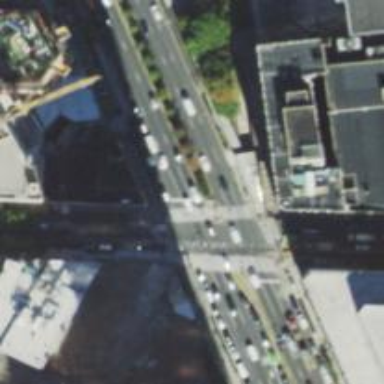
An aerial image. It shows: Traffic island located on footway.